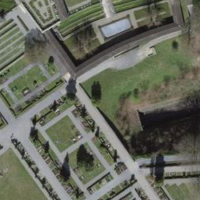
EUNIS habitat code: 53
Species observed at this site:
Fagus sylvatica
Sonchus asper